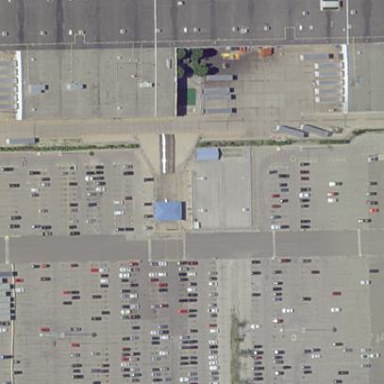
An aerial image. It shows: Paved parking area.